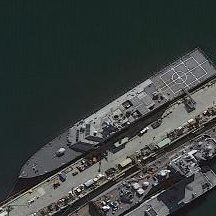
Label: Freedom-class_combat_ship